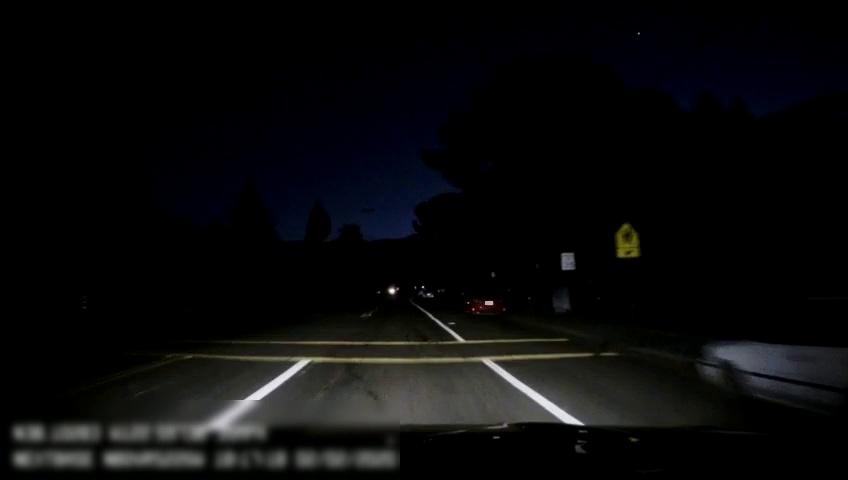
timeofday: Night
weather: Other
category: Drivable Space
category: Vehicles | Car
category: Vehicles | Car
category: Lanes | Alternate Lane
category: Lanes | Opposite Lane
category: Lanes | Alternate Lane
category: Traffic | Signs
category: Traffic | Signs